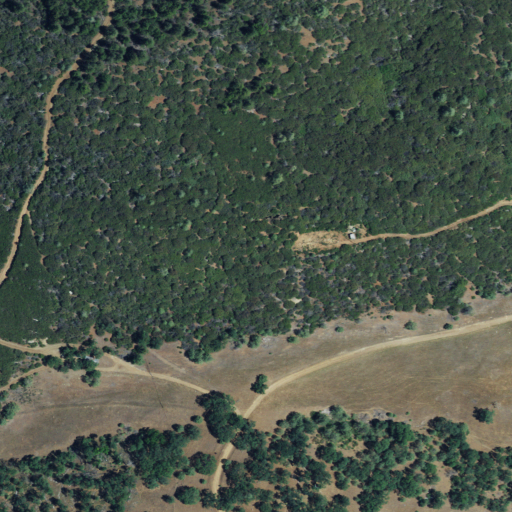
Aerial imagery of mountain in California named Cedar Mountain containing mixed forest, shrub, grassland, and evergreen forest